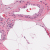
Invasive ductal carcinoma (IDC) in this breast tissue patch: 0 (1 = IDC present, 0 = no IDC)